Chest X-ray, AP view. Patient: 31 years old, sex M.
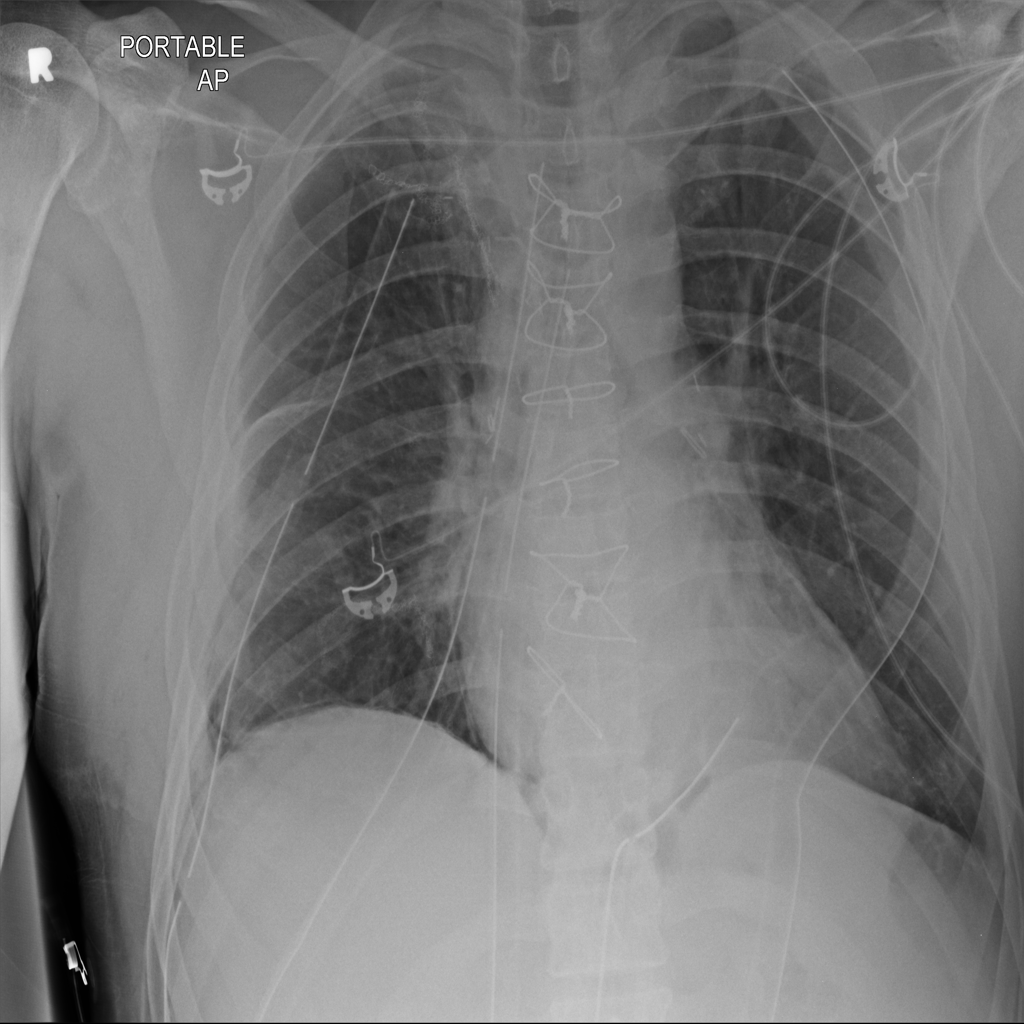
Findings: No Finding